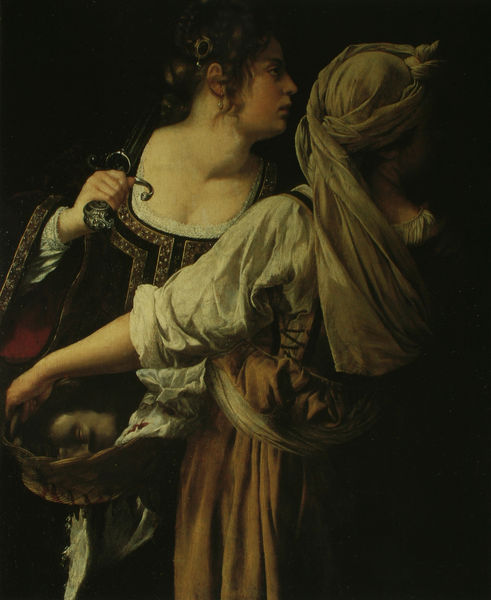
Titel: Judith mit dem Haupt des Holofernes
Künstler: Artemisia Gentileschi
Standort: Florenz
Institution: Palazzo Pitti
Schlagwörter: dunkel, feder, gemälde, haut, kopf, mann, schatten, weiß, frauen, gelb, grün, ocker, ausschnitt, braun, brust, bunt, busen, finger, frau, frisur, haar, hell, kleid, kleider, licht, ohrring, profil, rücken, schwarz, blick, rot, schleier, tuch, beige, rock, bart, arm, arme, band, barock, bibel, bluse, dienerin, enthauptet, falten, geköpft, gesicht, haupt, holofernes, johannes, judith, kleidung, leinen, mord, salome, schale, schädel, schüssel, spitze, tot, tragen, ärmel, bildnis, hals, porträt, schauen, öl, gold, haare, reich, stoff, stoffe, borte, brosche, dekoltee, frontal, locken, henkel, magd, rückenansicht, zwei, mieder, arbeiten, angst, dick, kopftuch, zopf, detail, finster, verzierung, korb, zofe, metall, faltenwurf, decolleté, flucht, griff, abgewandt, blut, hinten, rückenfigur, schwert, säbel, leinwand, schlaglicht, dunkler hintergrund, rückansicht, unterarm, töten, männerkopf, neugier, textil, turban, mörderin, dekolte, flechtkorb, textilien, schnürung, lauschen, entsetzt, caravaggio, abgeschlagen, gentileschi, artemisia, umgekrempelt, holophernes, gekrempelt, verschnürung, koopftuch, kpof, l, carravagio, scjhwert, judit und holofernes